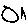
Label: circle